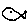
Label: fish